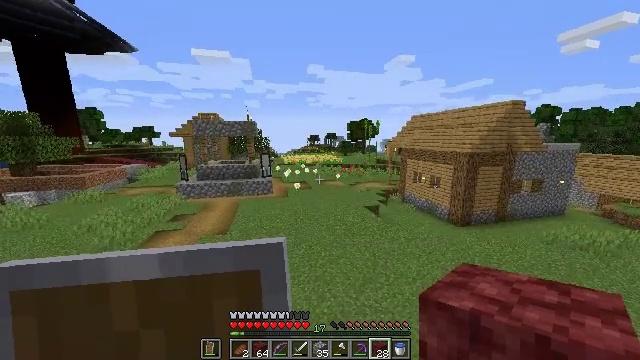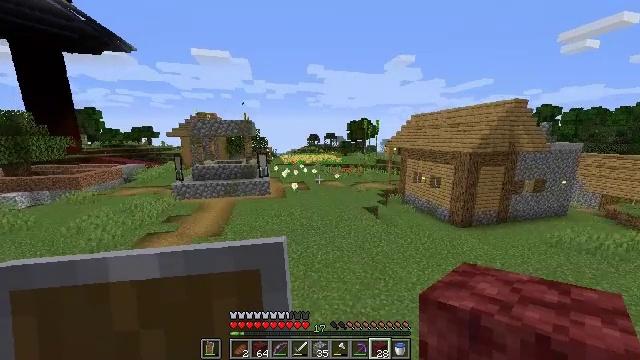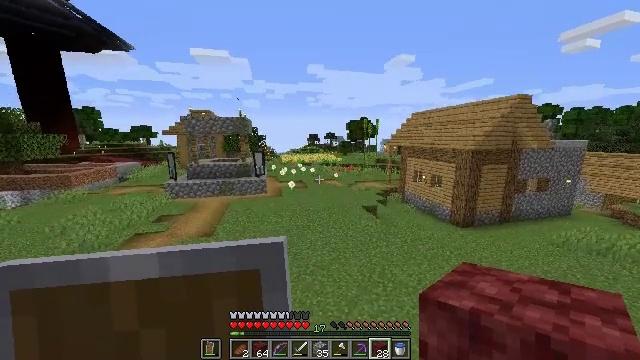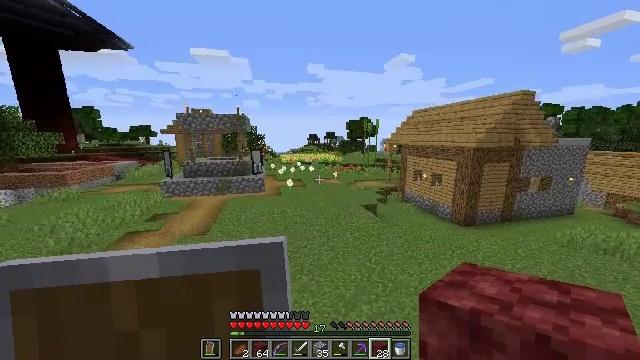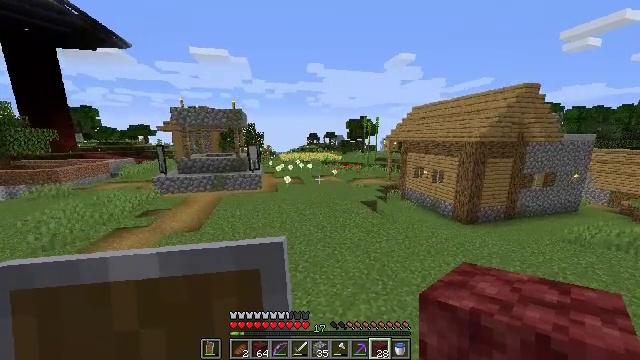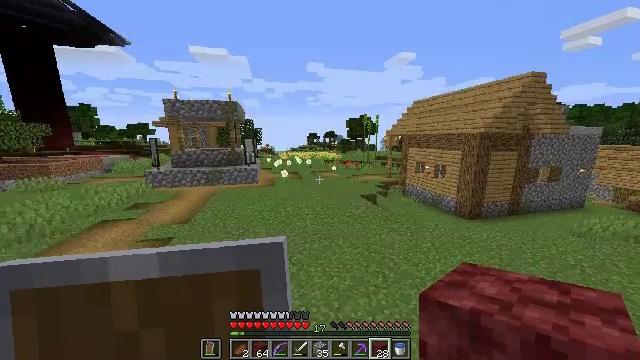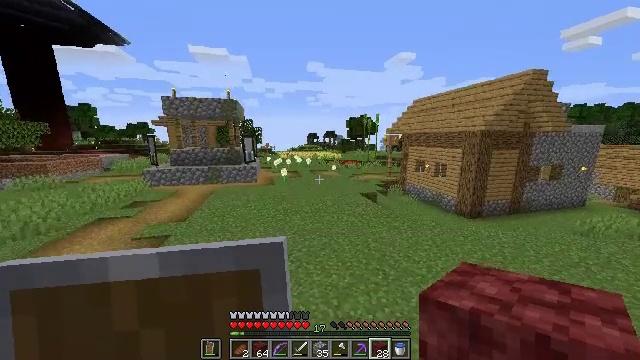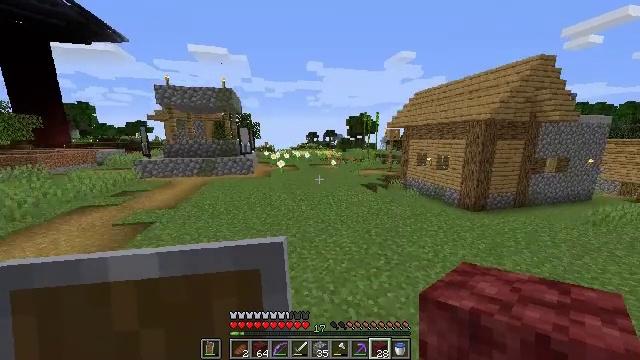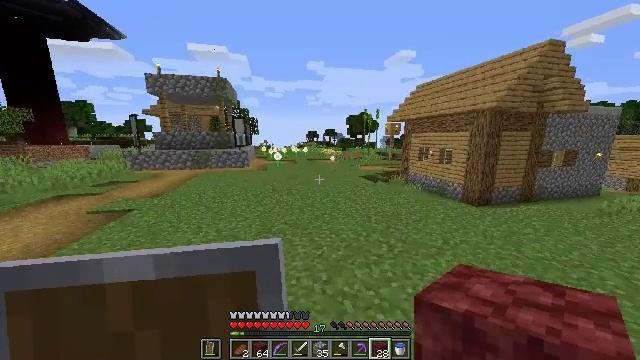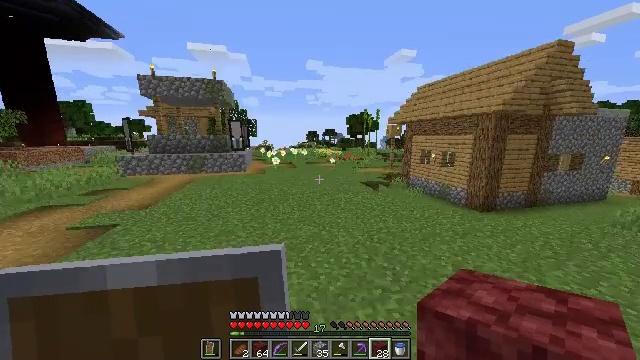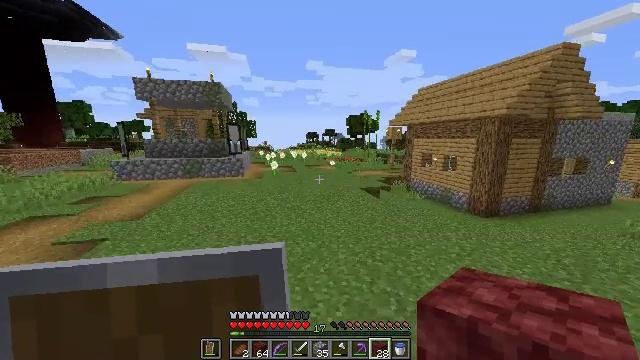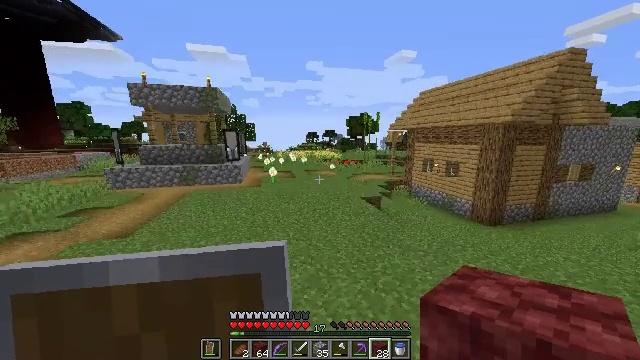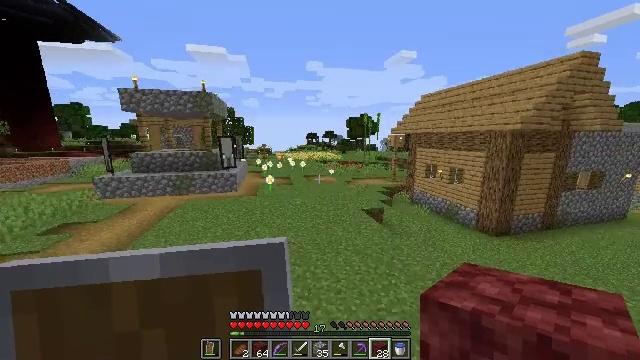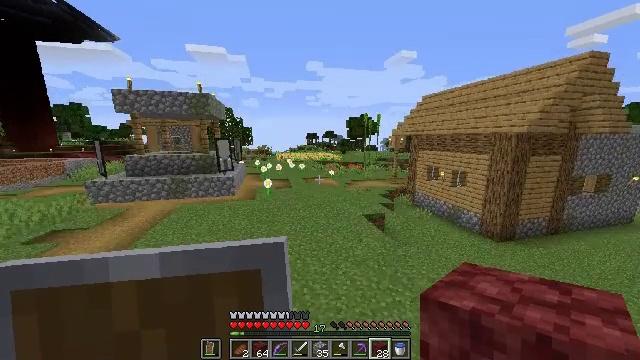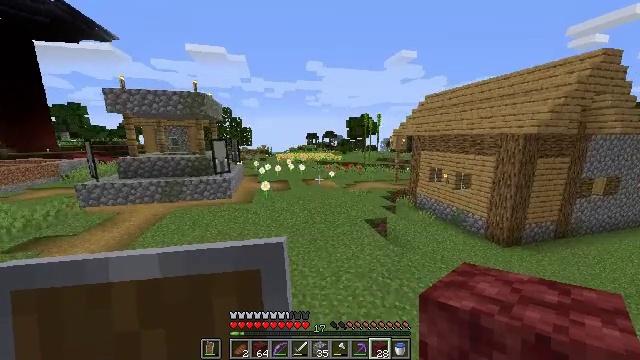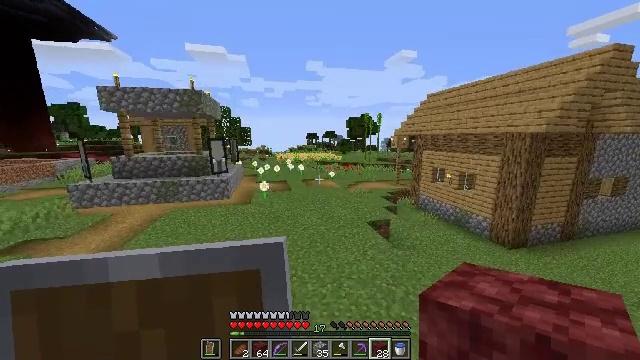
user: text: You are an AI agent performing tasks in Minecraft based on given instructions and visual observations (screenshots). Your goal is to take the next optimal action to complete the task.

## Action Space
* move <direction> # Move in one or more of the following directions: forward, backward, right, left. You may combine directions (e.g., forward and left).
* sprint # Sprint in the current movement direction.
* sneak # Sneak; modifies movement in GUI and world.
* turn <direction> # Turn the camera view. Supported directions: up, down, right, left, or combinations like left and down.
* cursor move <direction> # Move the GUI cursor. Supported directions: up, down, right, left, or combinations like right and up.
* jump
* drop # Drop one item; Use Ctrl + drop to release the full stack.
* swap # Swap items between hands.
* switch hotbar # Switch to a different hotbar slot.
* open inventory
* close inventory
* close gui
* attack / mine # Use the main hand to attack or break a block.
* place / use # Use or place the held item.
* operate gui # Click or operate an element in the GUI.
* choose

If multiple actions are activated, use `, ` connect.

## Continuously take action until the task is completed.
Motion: motion action
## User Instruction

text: Collect potatoes from the garden.
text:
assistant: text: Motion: move forward, jump
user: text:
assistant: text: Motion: move forward, jump
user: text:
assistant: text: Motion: move forward, jump
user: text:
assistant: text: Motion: move forward, jump
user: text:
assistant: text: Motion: move forward, jump
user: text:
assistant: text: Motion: move forward, jump
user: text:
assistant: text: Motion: move forward, jump
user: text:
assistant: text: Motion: move forward, jump
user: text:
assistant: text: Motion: move forward, jump
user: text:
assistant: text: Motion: move forward, jump
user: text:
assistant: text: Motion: move forward, jump
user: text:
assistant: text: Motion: move forward, jump
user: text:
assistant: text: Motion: move forward, jump
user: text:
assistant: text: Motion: move forward and move left, jump
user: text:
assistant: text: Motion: move forward and move left, jump
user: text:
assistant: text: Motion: move forward and move left, jump
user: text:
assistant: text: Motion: move forward and move left, jump
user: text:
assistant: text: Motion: move forward and move left, jump
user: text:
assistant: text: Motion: move forward, jump
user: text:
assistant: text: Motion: move forward, jump
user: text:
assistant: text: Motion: move forward, jump
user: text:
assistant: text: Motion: move forward, jump
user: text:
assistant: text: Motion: move forward, jump
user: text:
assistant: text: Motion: move forward, jump
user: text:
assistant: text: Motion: move forward, jump
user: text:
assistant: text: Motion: move forward, turn left and down, jump
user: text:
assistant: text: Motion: move forward, turn left, jump
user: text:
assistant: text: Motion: move forward, turn left, jump
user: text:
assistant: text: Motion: move forward, turn left, jump
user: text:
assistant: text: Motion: move forward, jump